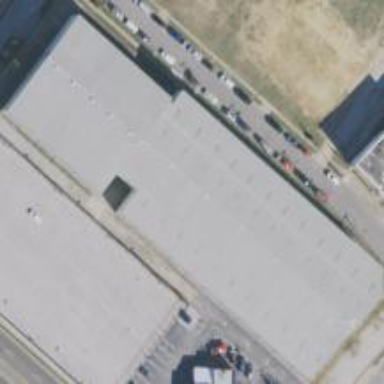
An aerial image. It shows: Warehouse.